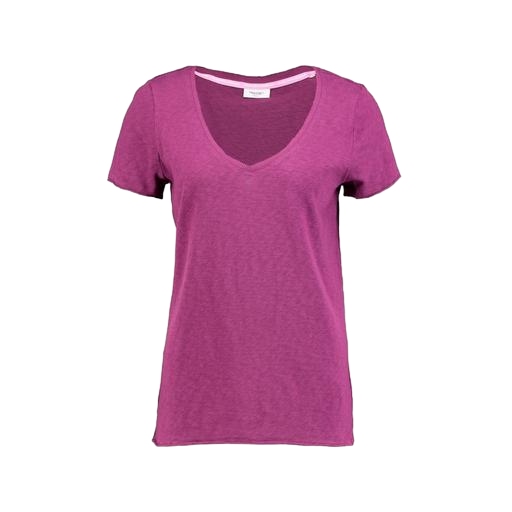
purple swing t-shirt only macy, v neck t-shirt slub, v-neck slub t-shirt, white background